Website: slack
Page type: stored-credit-cards
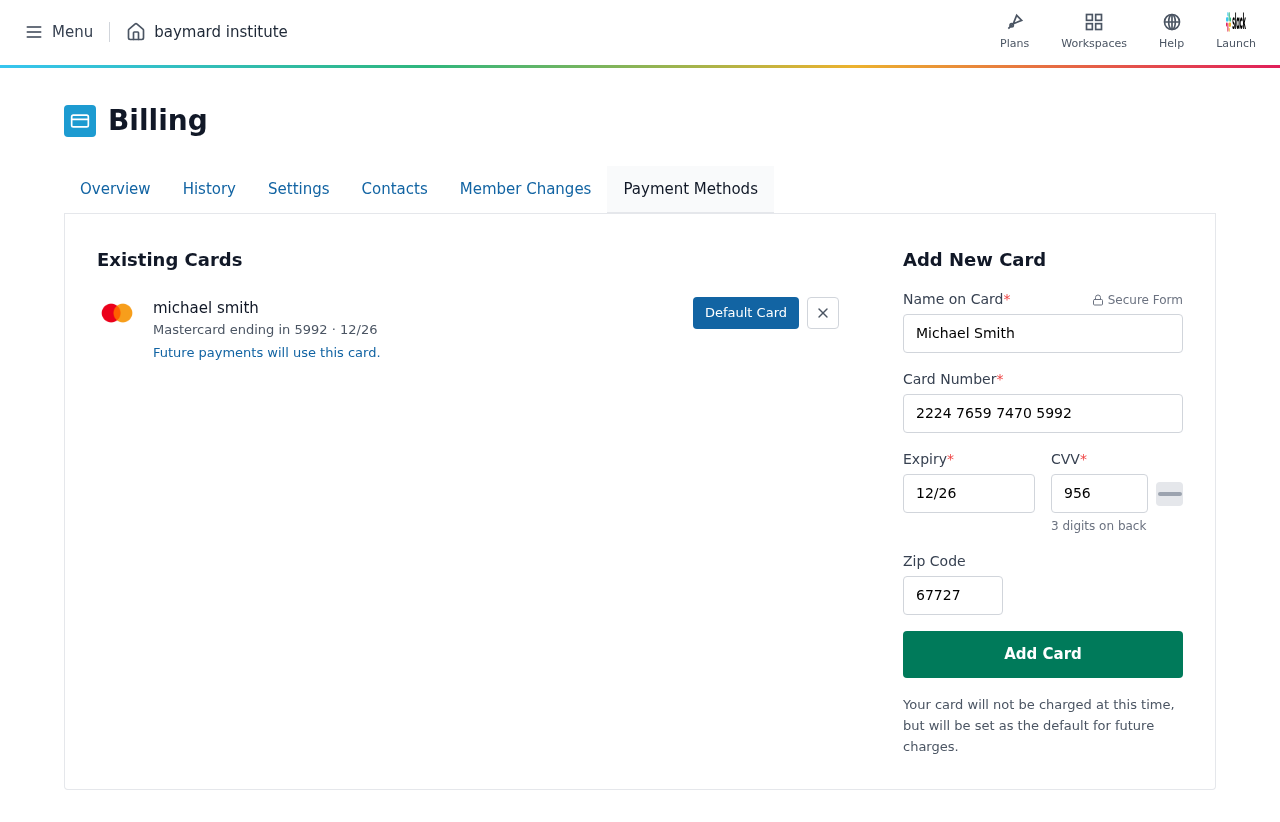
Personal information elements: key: PII_CARD_CVV
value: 956
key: PII_CARD_EXPIRY
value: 12/26
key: PII_CARD_EXPIRY_MONTH
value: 12
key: PII_CARD_EXPIRY_YEAR
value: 26
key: PII_CARD_LAST4
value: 5992
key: PII_CARD_NUMBER
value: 2224 7659 7470 5992
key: PII_CARD_TYPE
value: Mastercard
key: PII_FULLNAME
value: michael smith
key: PII_FULLNAME
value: Michael Smith
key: PII_POSTCODE
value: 67727